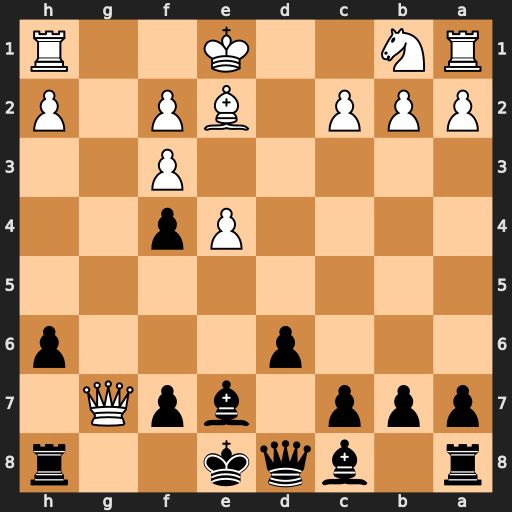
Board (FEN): r1bqk2r/ppp1bpQ1/3p3p/8/4Pp2/5P2/PPP1BP1P/RN2K2R
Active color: b
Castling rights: KQkq
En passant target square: -
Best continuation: Bf6 Qxh8+ Bxh8